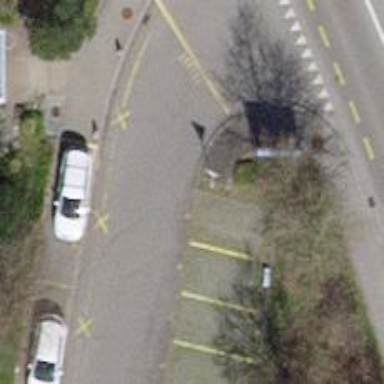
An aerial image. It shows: Asphalt parking aisle road.